Question: I would like to have a two column Product landing page in my grid view. So say two columns and may be restrict the rows to 4.
Is there a setting in the back end that I can change to achieve this? Or maybe change catalog.xml to achieve this effect?
Also can the pager and sorter be modified /styled to look like this

Any help is appreciated. Hopefully this is something very simple but just that I am unaware.
Thanks in advance.
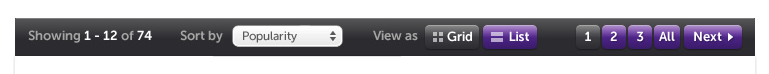
Answer: Yes, the pager toolbar can be styled like that through the use of 'CSS'
The (products) can be done in the Magento backend
Go to > > >
Look for these:
'''
Products per Page on Grid Allowed Values
Products per Page on Grid Default Value
'''
To limit to only 8 total products (2 rows & 4 columns) add your number (in this case 8) to both sets of values.
First I'd try this method: <URL>
It is laid out nicely and easy to follow.
Go to
'theme'
Scroll about 1/2 way down and find this section
'''
<?php // Grid Mode ?>
'''
Now find this line:
'''
<?php $_columnCount = $this->getColumnCount(); ?>
'''
and replace it with this:
'''
<?php //$_columnCount = $this->getColumnCount(); ?>
<?php $_columnCount = 2; ?>
'''
This should get your your desired results! Don't forget to edit the in CSS